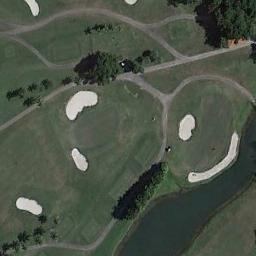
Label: golf_course